Question: how to reset the form with an image ?
i found this on google
'''
<button type="reset"><img src="<?php echo base_url(); ?>img/hapus.png"</button>
'''
and it shows like

here, i want to make the reset button like the login button.
here is the code of my login button
'''
<input type="image" src="<?php echo base_url();?>img/login.png">
'''
here is my full code with code igniter
'''
<table>
<?php echo form_open('c_menu/index'); ?>
<tr>
<td>Username</td>
<td><?php $inusername=array('name' => 'username', 'class' => 'GUI'); echo form_input($inusername); ?></td>
<td><?php echo form_error(); ?></td>
</tr>
<tr>
<td>Password</td>
<td><?php $inpassword=array('name' => 'password', 'class' => 'GUI', 'type' =>'password'); echo form_input($inpassword); ?></td>
<td><?php echo form_error(); ?></td>
</tr>
<tr>
<td>Jabatan</td>
<td><?php $injabatan=array('keuangan' => 'keuangan', 'hd' => 'head divisi', 'direktur' => 'direktur'); echo form_dropdown('jabatan',$injabatan,'keuangan','class = "gui"'); ?></td>
<td><?php echo form_error(); ?></td>
</tr>
<tr>
<td></td>
<td><input type="image" src="<?php echo base_url();?>img/login.png"><input type="image" src="<?php echo base_url(); ?>img/hapus.png" onclick="document.urfrom.reset()"/> </td>
<td><?php echo form_error(); ?></td>
</tr>
<?php echo form_close(); ?>
</table>
'''
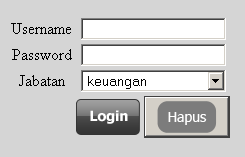
Answer: if that is the case you will have to write code something like :
'''
<input type="img" src="login.jpg" onclick="yourfunction()"/>
and
for reset
<input type="img" src="hapus.jpg" onclick="document.urfrom.reset()"/>
'''
you need to create 2 images logjn.jpg and hapus.jpg as well.